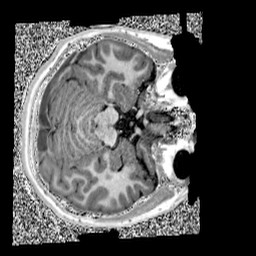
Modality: UNIT1
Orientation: axial
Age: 14
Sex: female
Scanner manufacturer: siemens
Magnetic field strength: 3 T
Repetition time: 4 s
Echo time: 0.00299 s